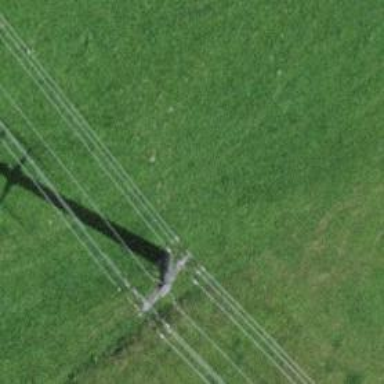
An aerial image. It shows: Power line in the image.